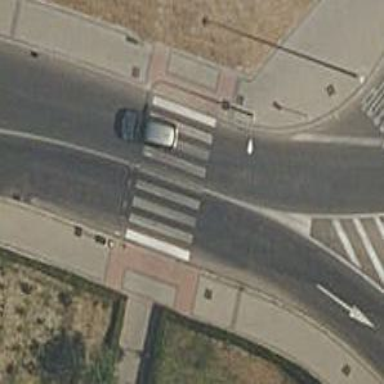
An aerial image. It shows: Road with traffic signals at the crossing.